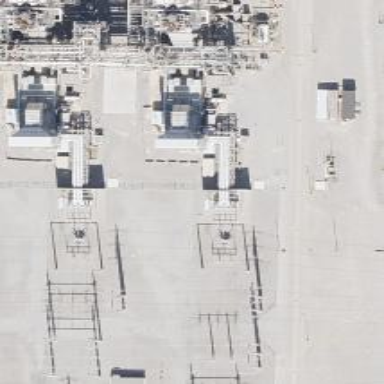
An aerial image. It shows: Switch used for power control.